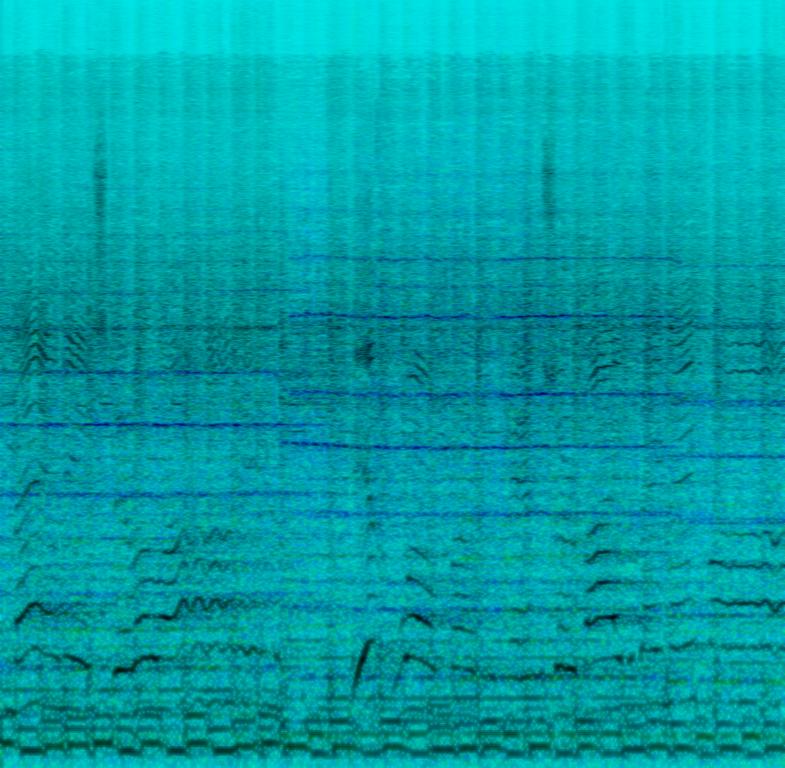
A male vocalist sings this spirited Rock song. The tempo is fast with hard hitting drumming, punchy bass lines, electric guitar lead and keyboard harmony. The song is a vibrant, energetic, enthusiastic, engaging, catchy and upbeat Classic Rock.